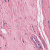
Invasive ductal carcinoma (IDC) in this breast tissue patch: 0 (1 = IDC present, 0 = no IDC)